Field crop: maize
Growth stage: 2
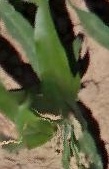
Species: maize